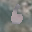
Label: 6